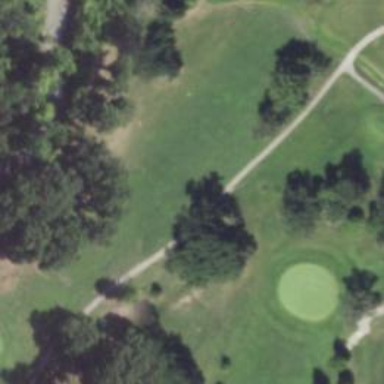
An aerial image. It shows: Golf hole.